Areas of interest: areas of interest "Swimming Pool"
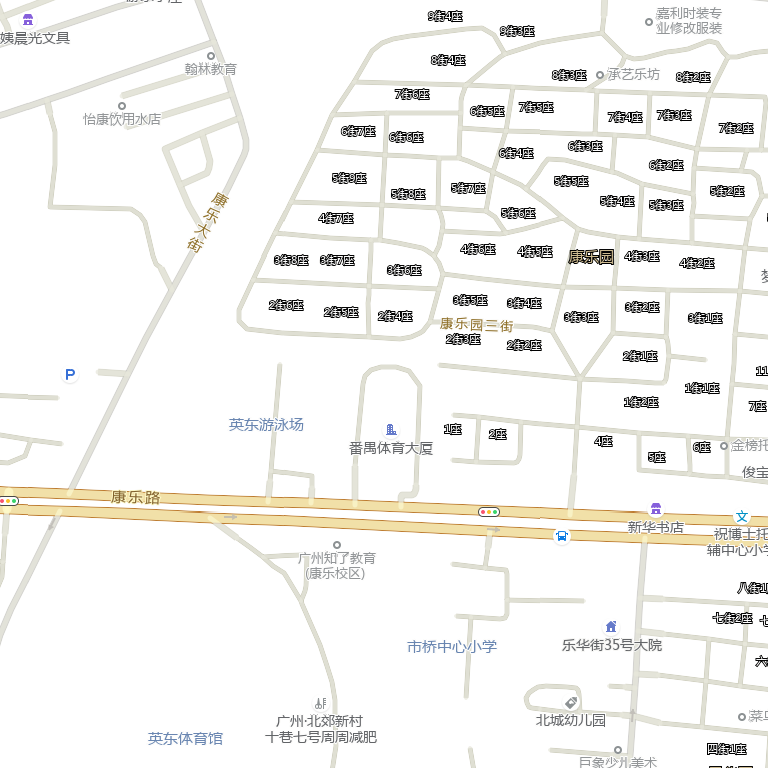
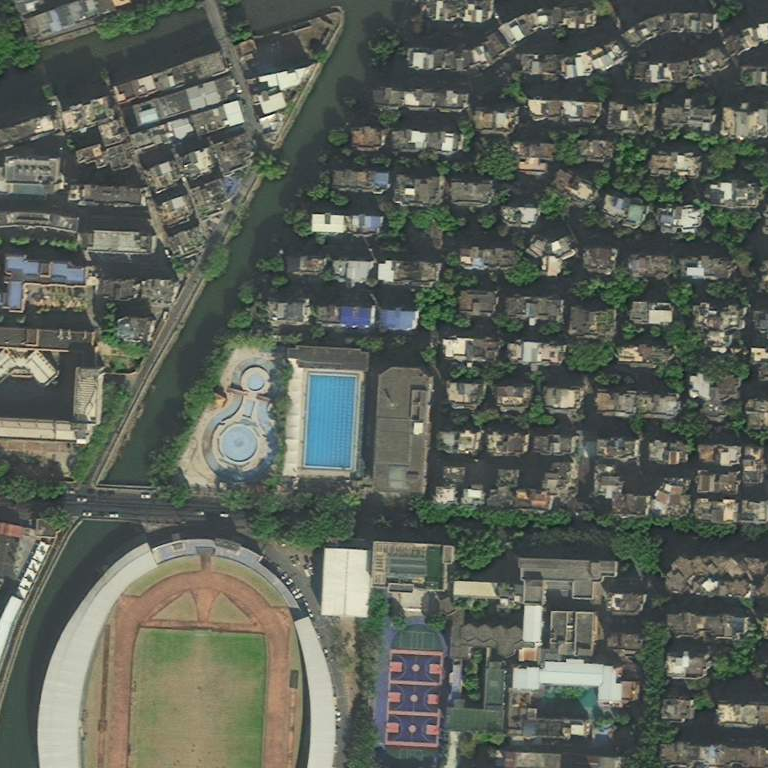